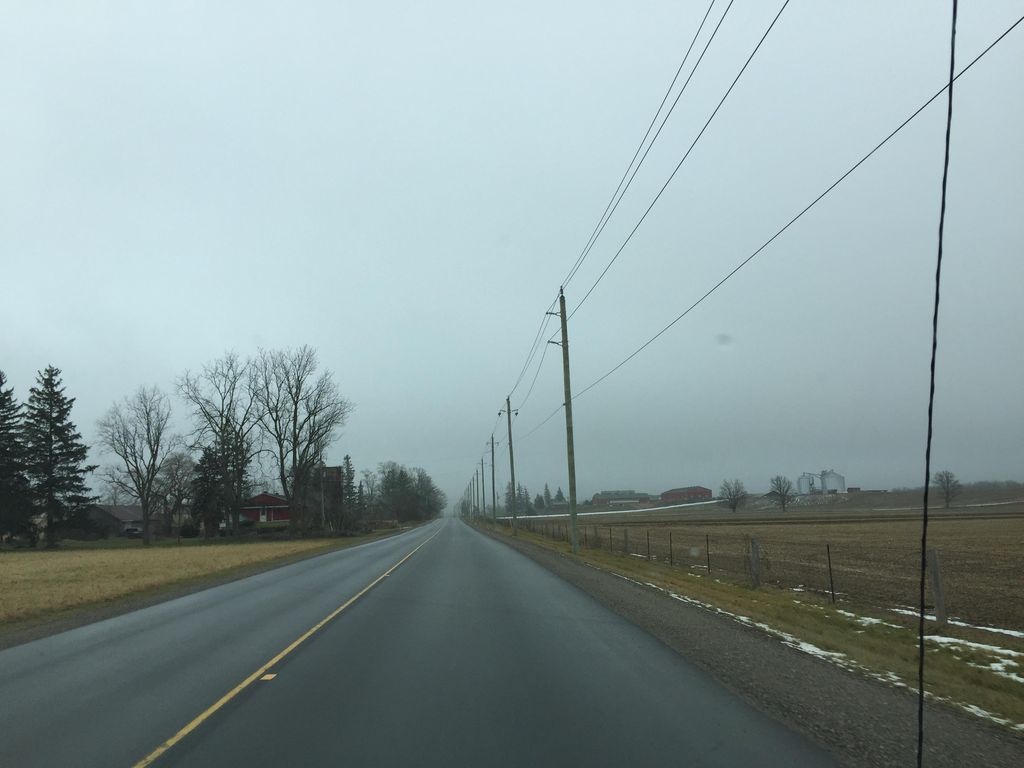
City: kitchener-waterloo